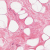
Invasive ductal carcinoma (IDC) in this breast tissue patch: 0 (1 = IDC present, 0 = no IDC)